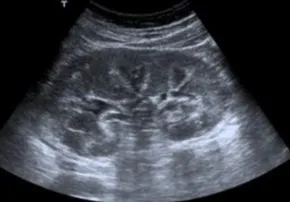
Renal echography. And left kidney.
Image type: radiology (ultrasound)